Interaction volume radius: 10 \u00c5
Interaction volume height: 20 \u00c5
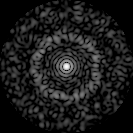
Disorder parameter: 0.8203